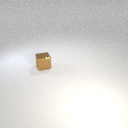
small brown metal cube